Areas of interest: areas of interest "Agricultural and Sideline Products Market"
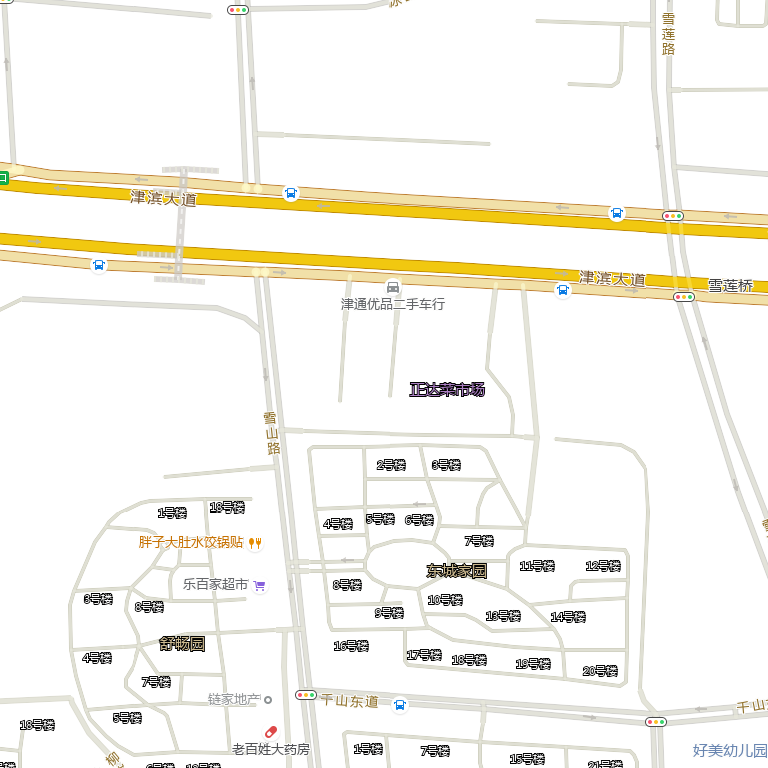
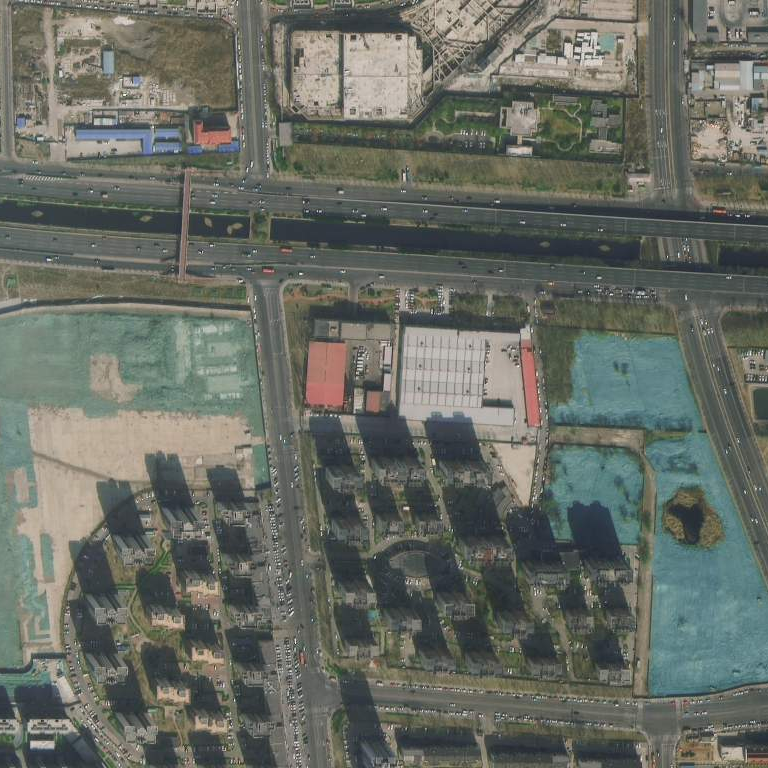